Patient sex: M
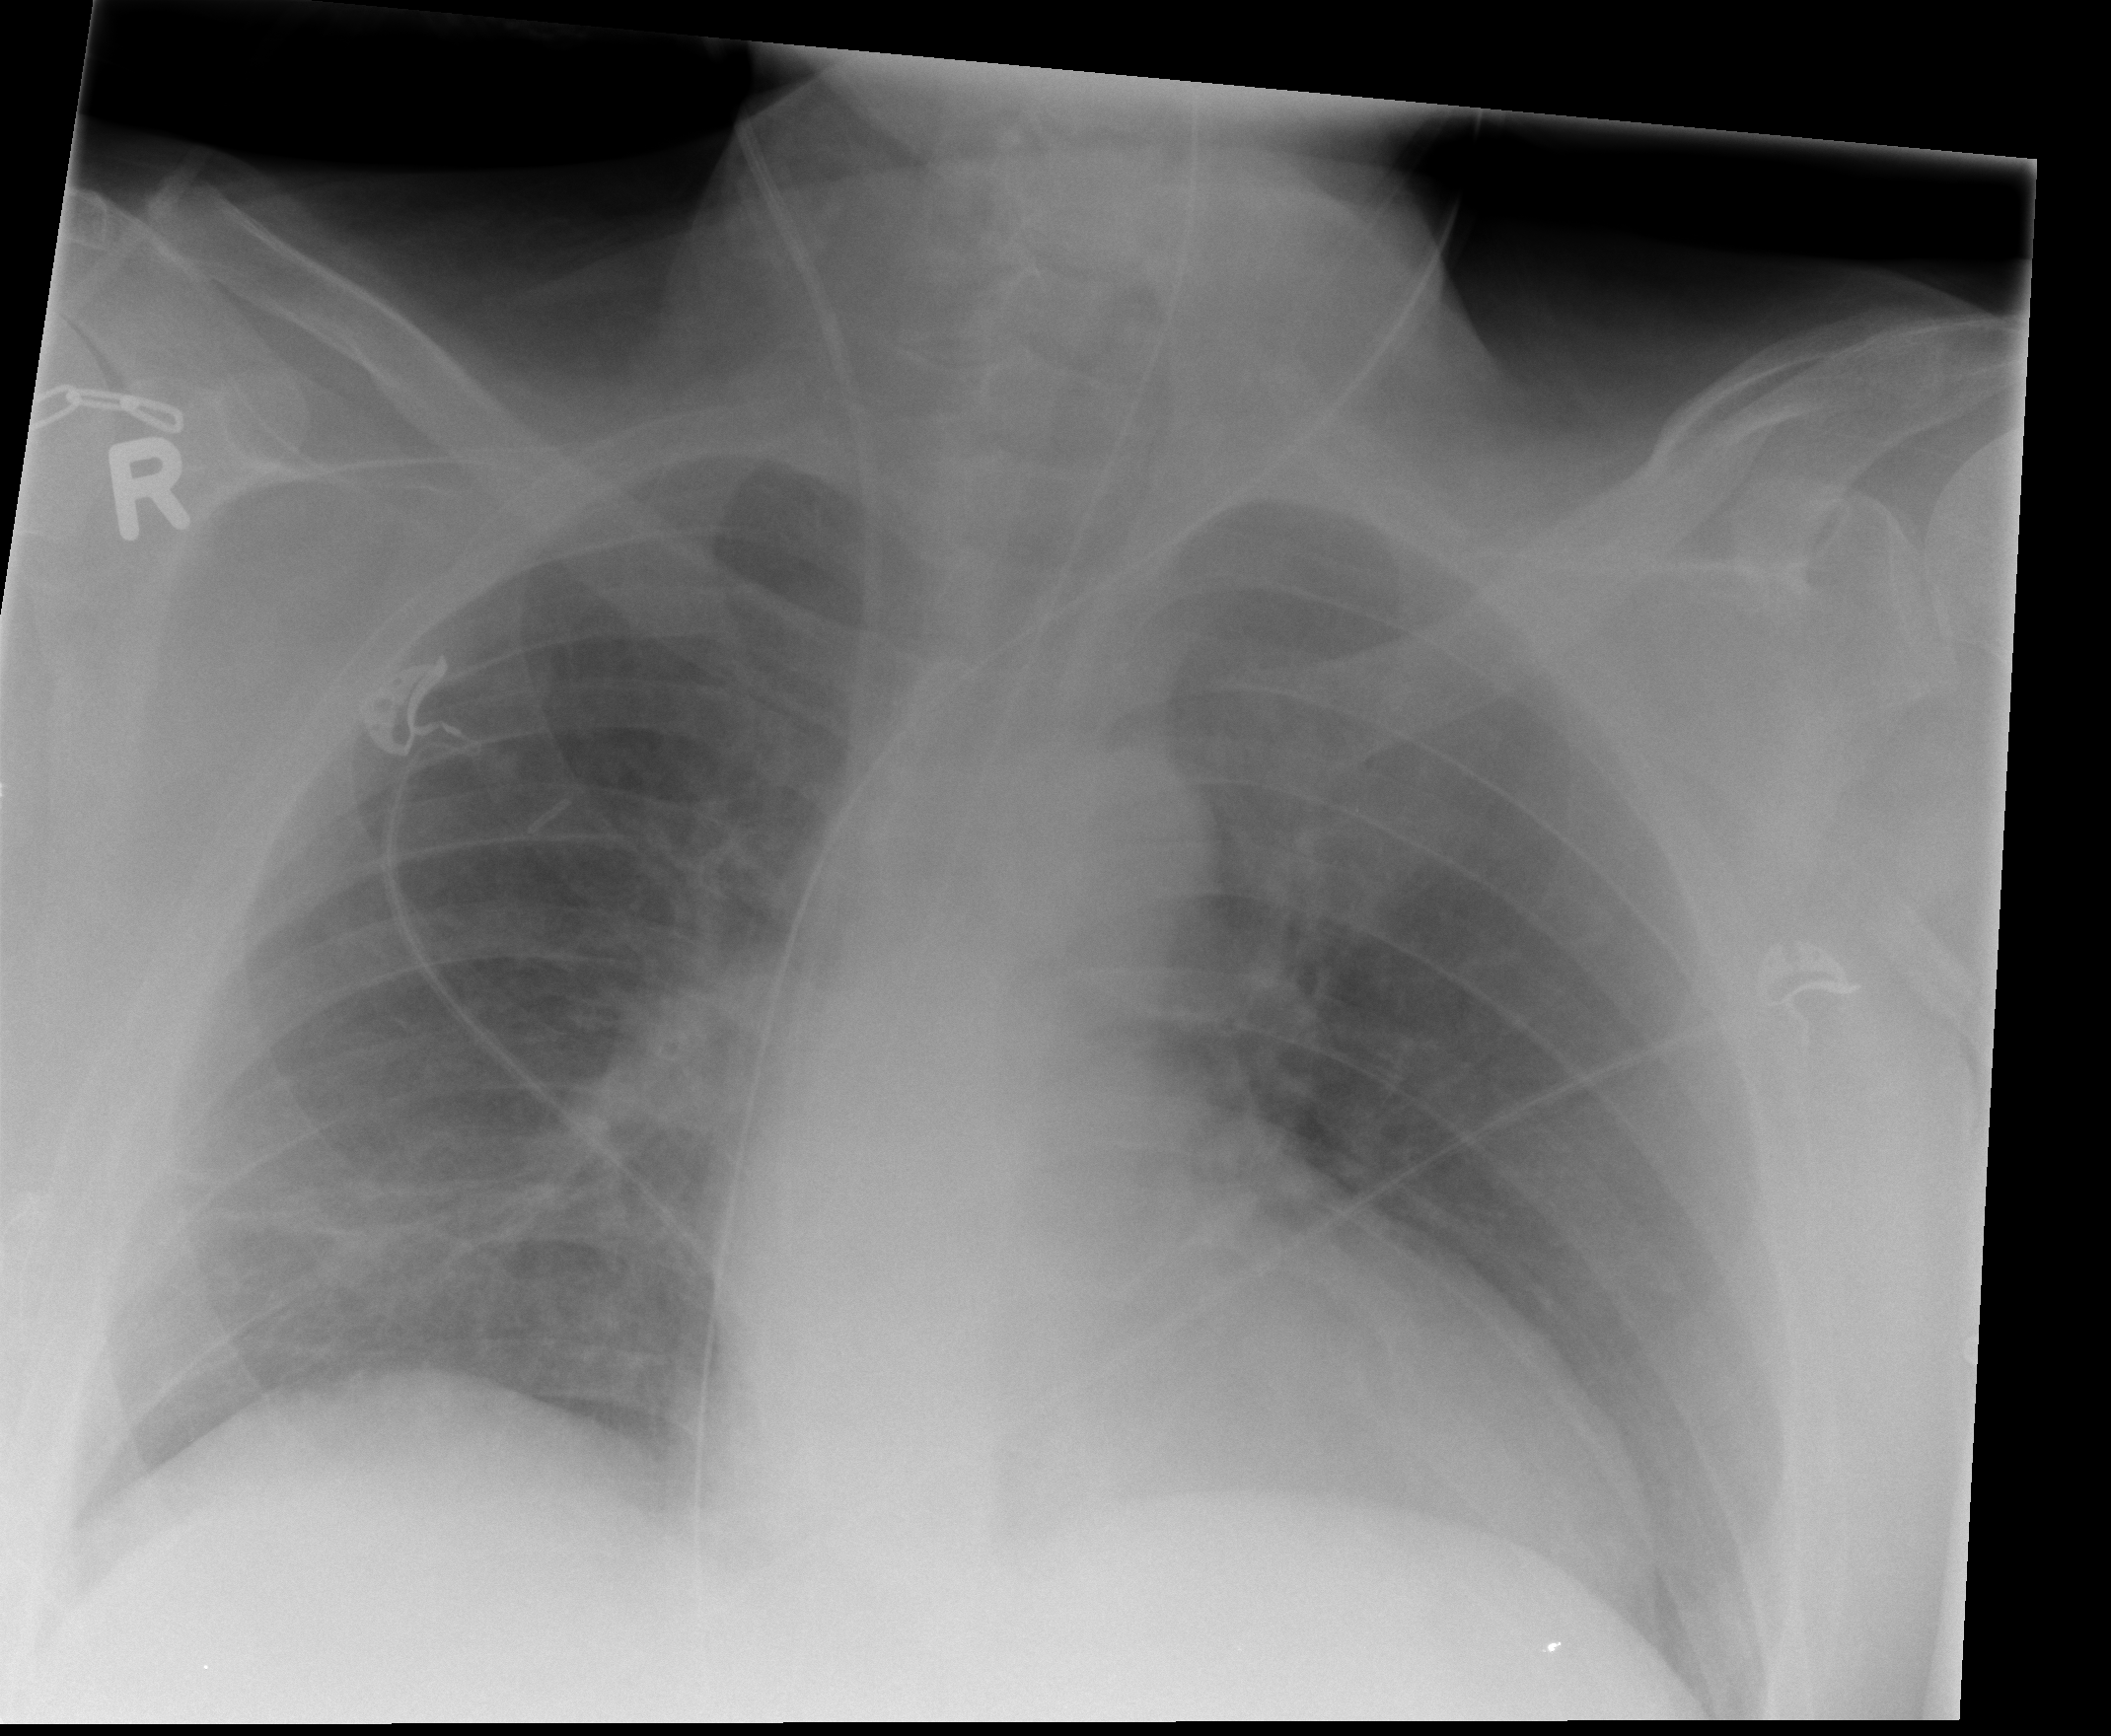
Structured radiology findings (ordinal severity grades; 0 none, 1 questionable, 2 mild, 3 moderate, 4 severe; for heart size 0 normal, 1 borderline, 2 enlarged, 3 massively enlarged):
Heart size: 2
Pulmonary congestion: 2
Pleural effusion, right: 0
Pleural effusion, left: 0
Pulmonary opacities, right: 2
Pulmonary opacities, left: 0
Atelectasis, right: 2
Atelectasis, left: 0